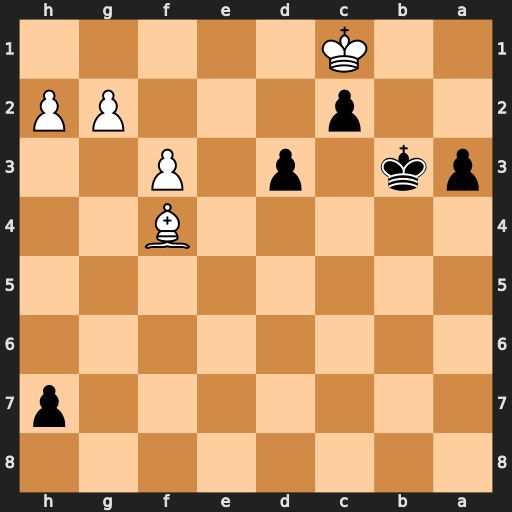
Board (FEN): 8/7p/8/8/5B2/pk1p1P2/2p3PP/2K5
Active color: b
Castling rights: -
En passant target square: -
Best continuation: d2+ Kxd2 Kb2